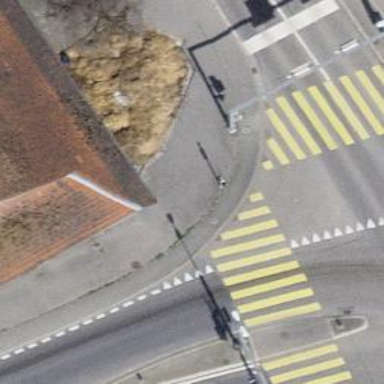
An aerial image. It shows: Kerb barrier.